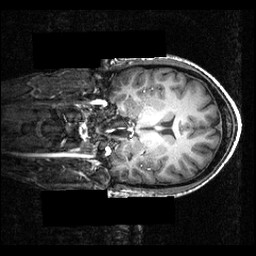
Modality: T1w
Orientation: coronal
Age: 21
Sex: male
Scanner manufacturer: siemens
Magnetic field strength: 3.951 T
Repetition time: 1.5 s
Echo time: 0.00335 s